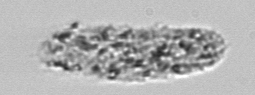
Label: fecal_pellet